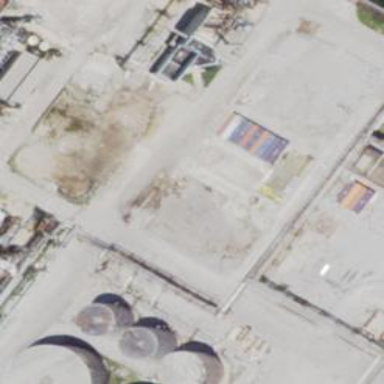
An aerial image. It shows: Storage tank with man-made structure.